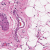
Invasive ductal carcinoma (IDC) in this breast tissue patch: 0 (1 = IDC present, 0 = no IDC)